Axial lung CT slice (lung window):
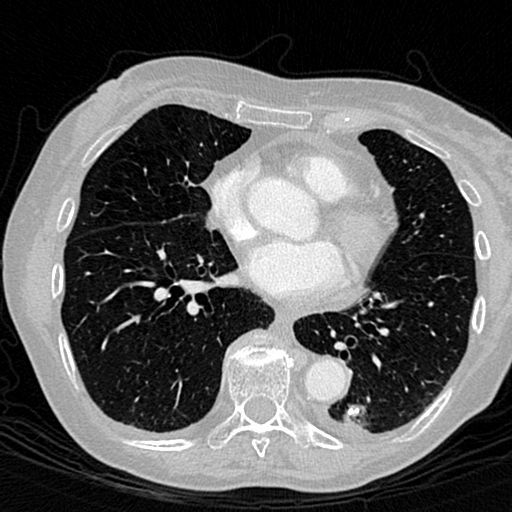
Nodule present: yes
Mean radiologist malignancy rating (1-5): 1